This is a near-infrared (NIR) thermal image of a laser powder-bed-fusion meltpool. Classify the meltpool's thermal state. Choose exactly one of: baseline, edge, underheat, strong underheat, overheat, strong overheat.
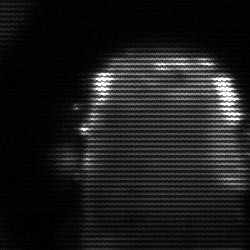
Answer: baseline